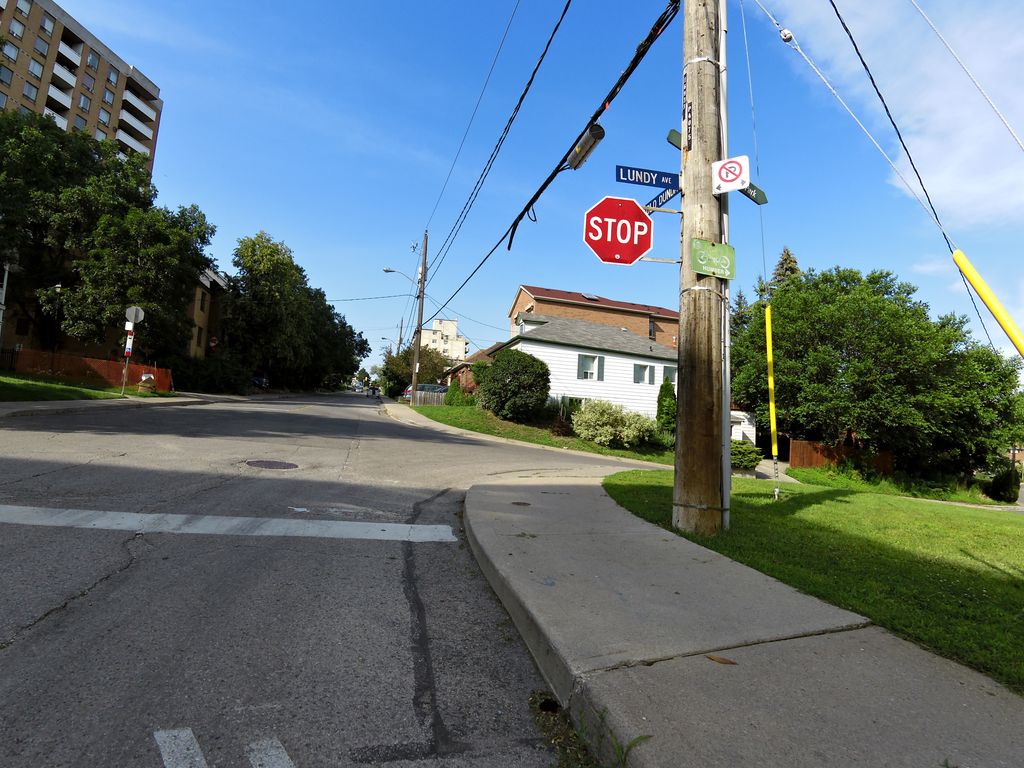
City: toronto